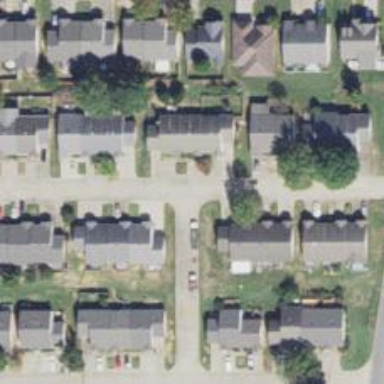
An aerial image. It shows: Living street.